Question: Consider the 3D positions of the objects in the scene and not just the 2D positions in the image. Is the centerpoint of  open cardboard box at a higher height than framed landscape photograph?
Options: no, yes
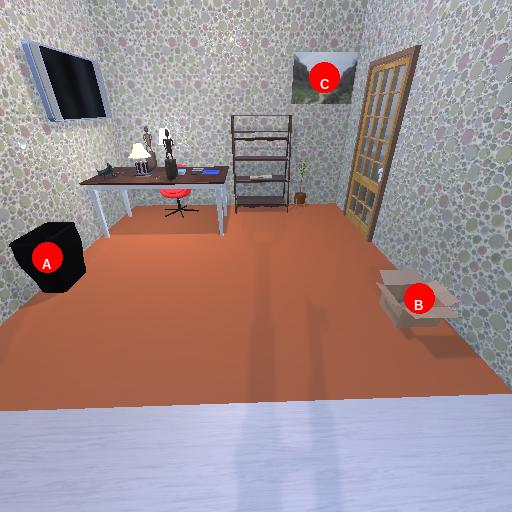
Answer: no